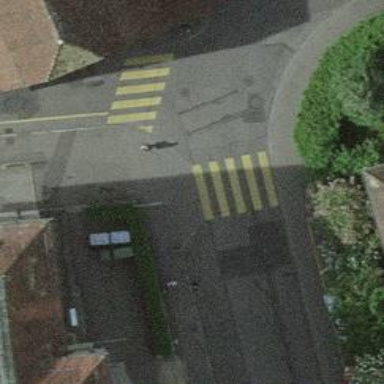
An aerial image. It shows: Kerb barrier.